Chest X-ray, AP view. Patient: 34 years old, sex M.
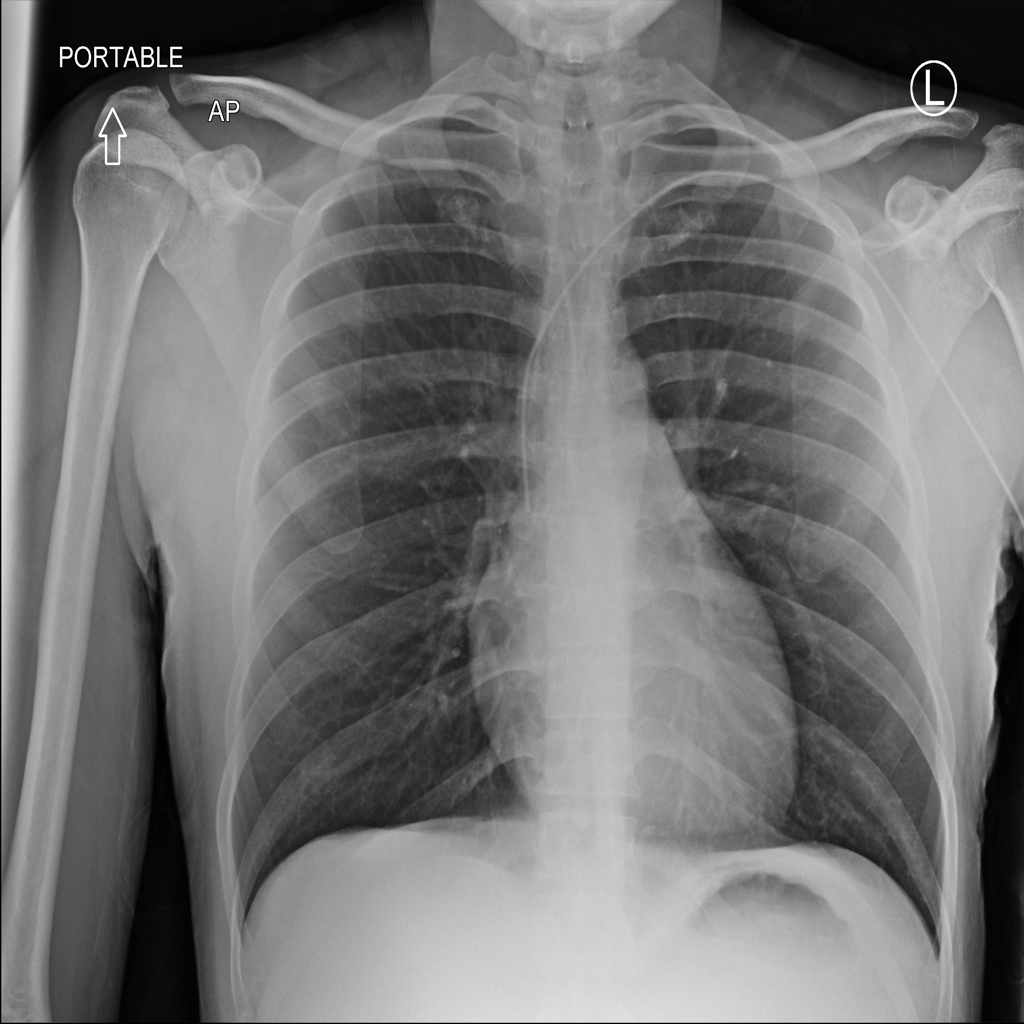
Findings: No Finding